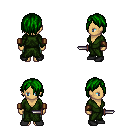
a pixel art fantasy rpg character, female body template, human, tanned skin, green robe, teal pants, green bangs hairstyle, leather bracers, black shoes, dagger, four views (front, back, left, right), 2x2 character sprite sheet, small pixel art, hard edges, no anti-aliasing